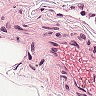
Metastatic tissue present: no